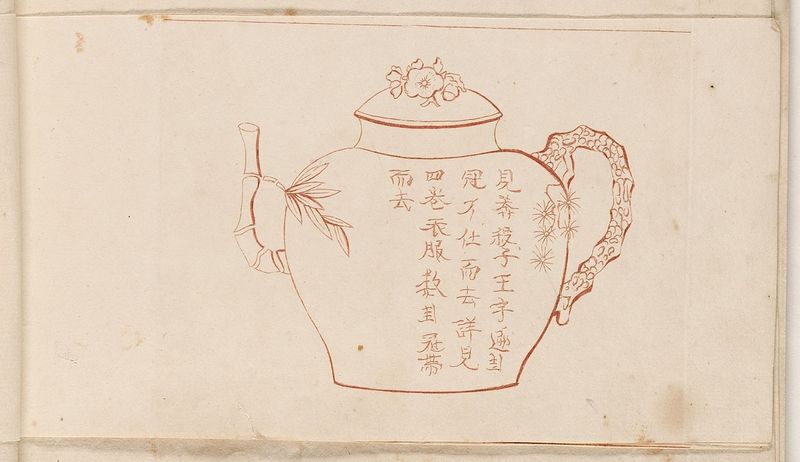
Titel: Gefäß, Blatt aus der Folge 'Picturae Sinicae'
Künstler: Pieter Schenk
Standort: Hamburg
Institution: Museum für Kunst und Gewerbe Hamburg
Schlagwörter: kanne, schrift, papier, grafik, graphik, schriftzeichen, fotografie, photographie, druckgraphik, druckgrafik, radierung, buchstaben, kunstgewerbe, bambus, kunsthandwerk, alphabet, astwerk, gerippt, reproduktionen, blumenornamente, industriedesign, druckerzeugnisse, pflanzenornamente, gefäß, behälter, ornamentstich, vorlageblätter, rotdruck